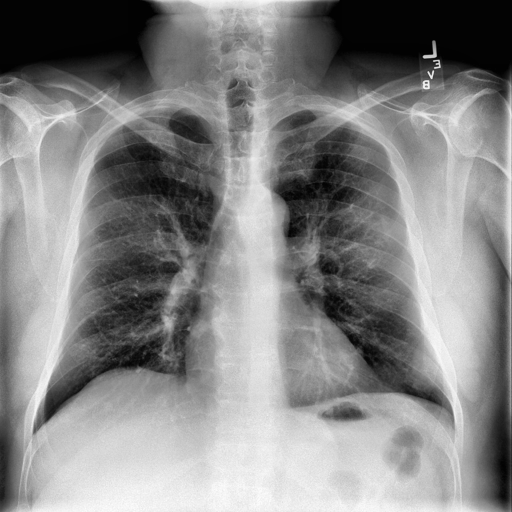
Finding: NORMAL